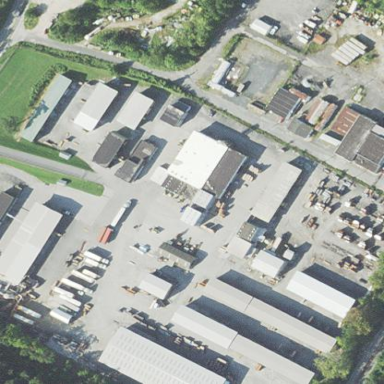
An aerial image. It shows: Industrial area.